The plot is a Hilbert-envelope spectrum of a rotating bearing's acceleration signal, annotated with the bearing's characteristic defect frequencies. Determine the bearing's health state. Answer with exactly one of: normal, inner_race, outer_race, ball.
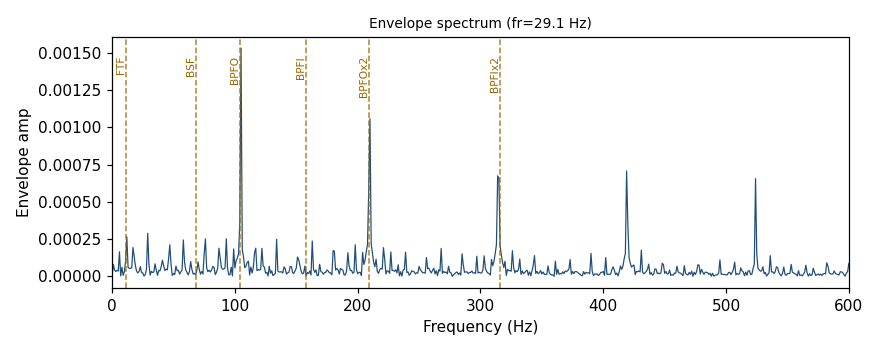
Answer: outer_race